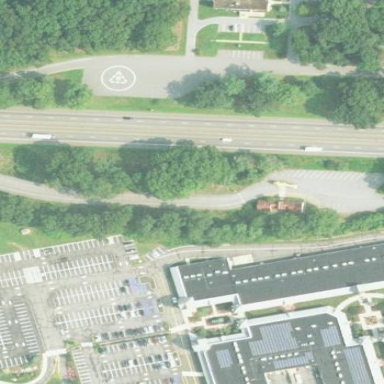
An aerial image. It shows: Rest area along the road.